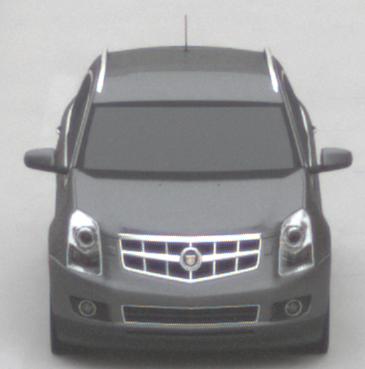
Make: Cadillac
Model: SRX 3.0 V6
Detailed model: SRX (II)
Model produced from: 2010/12
Model produced until: 2012/01
Doors: 5
Color: gray
Road condition: dry road
Daytime: midday
Contrast: low contrast